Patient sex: F
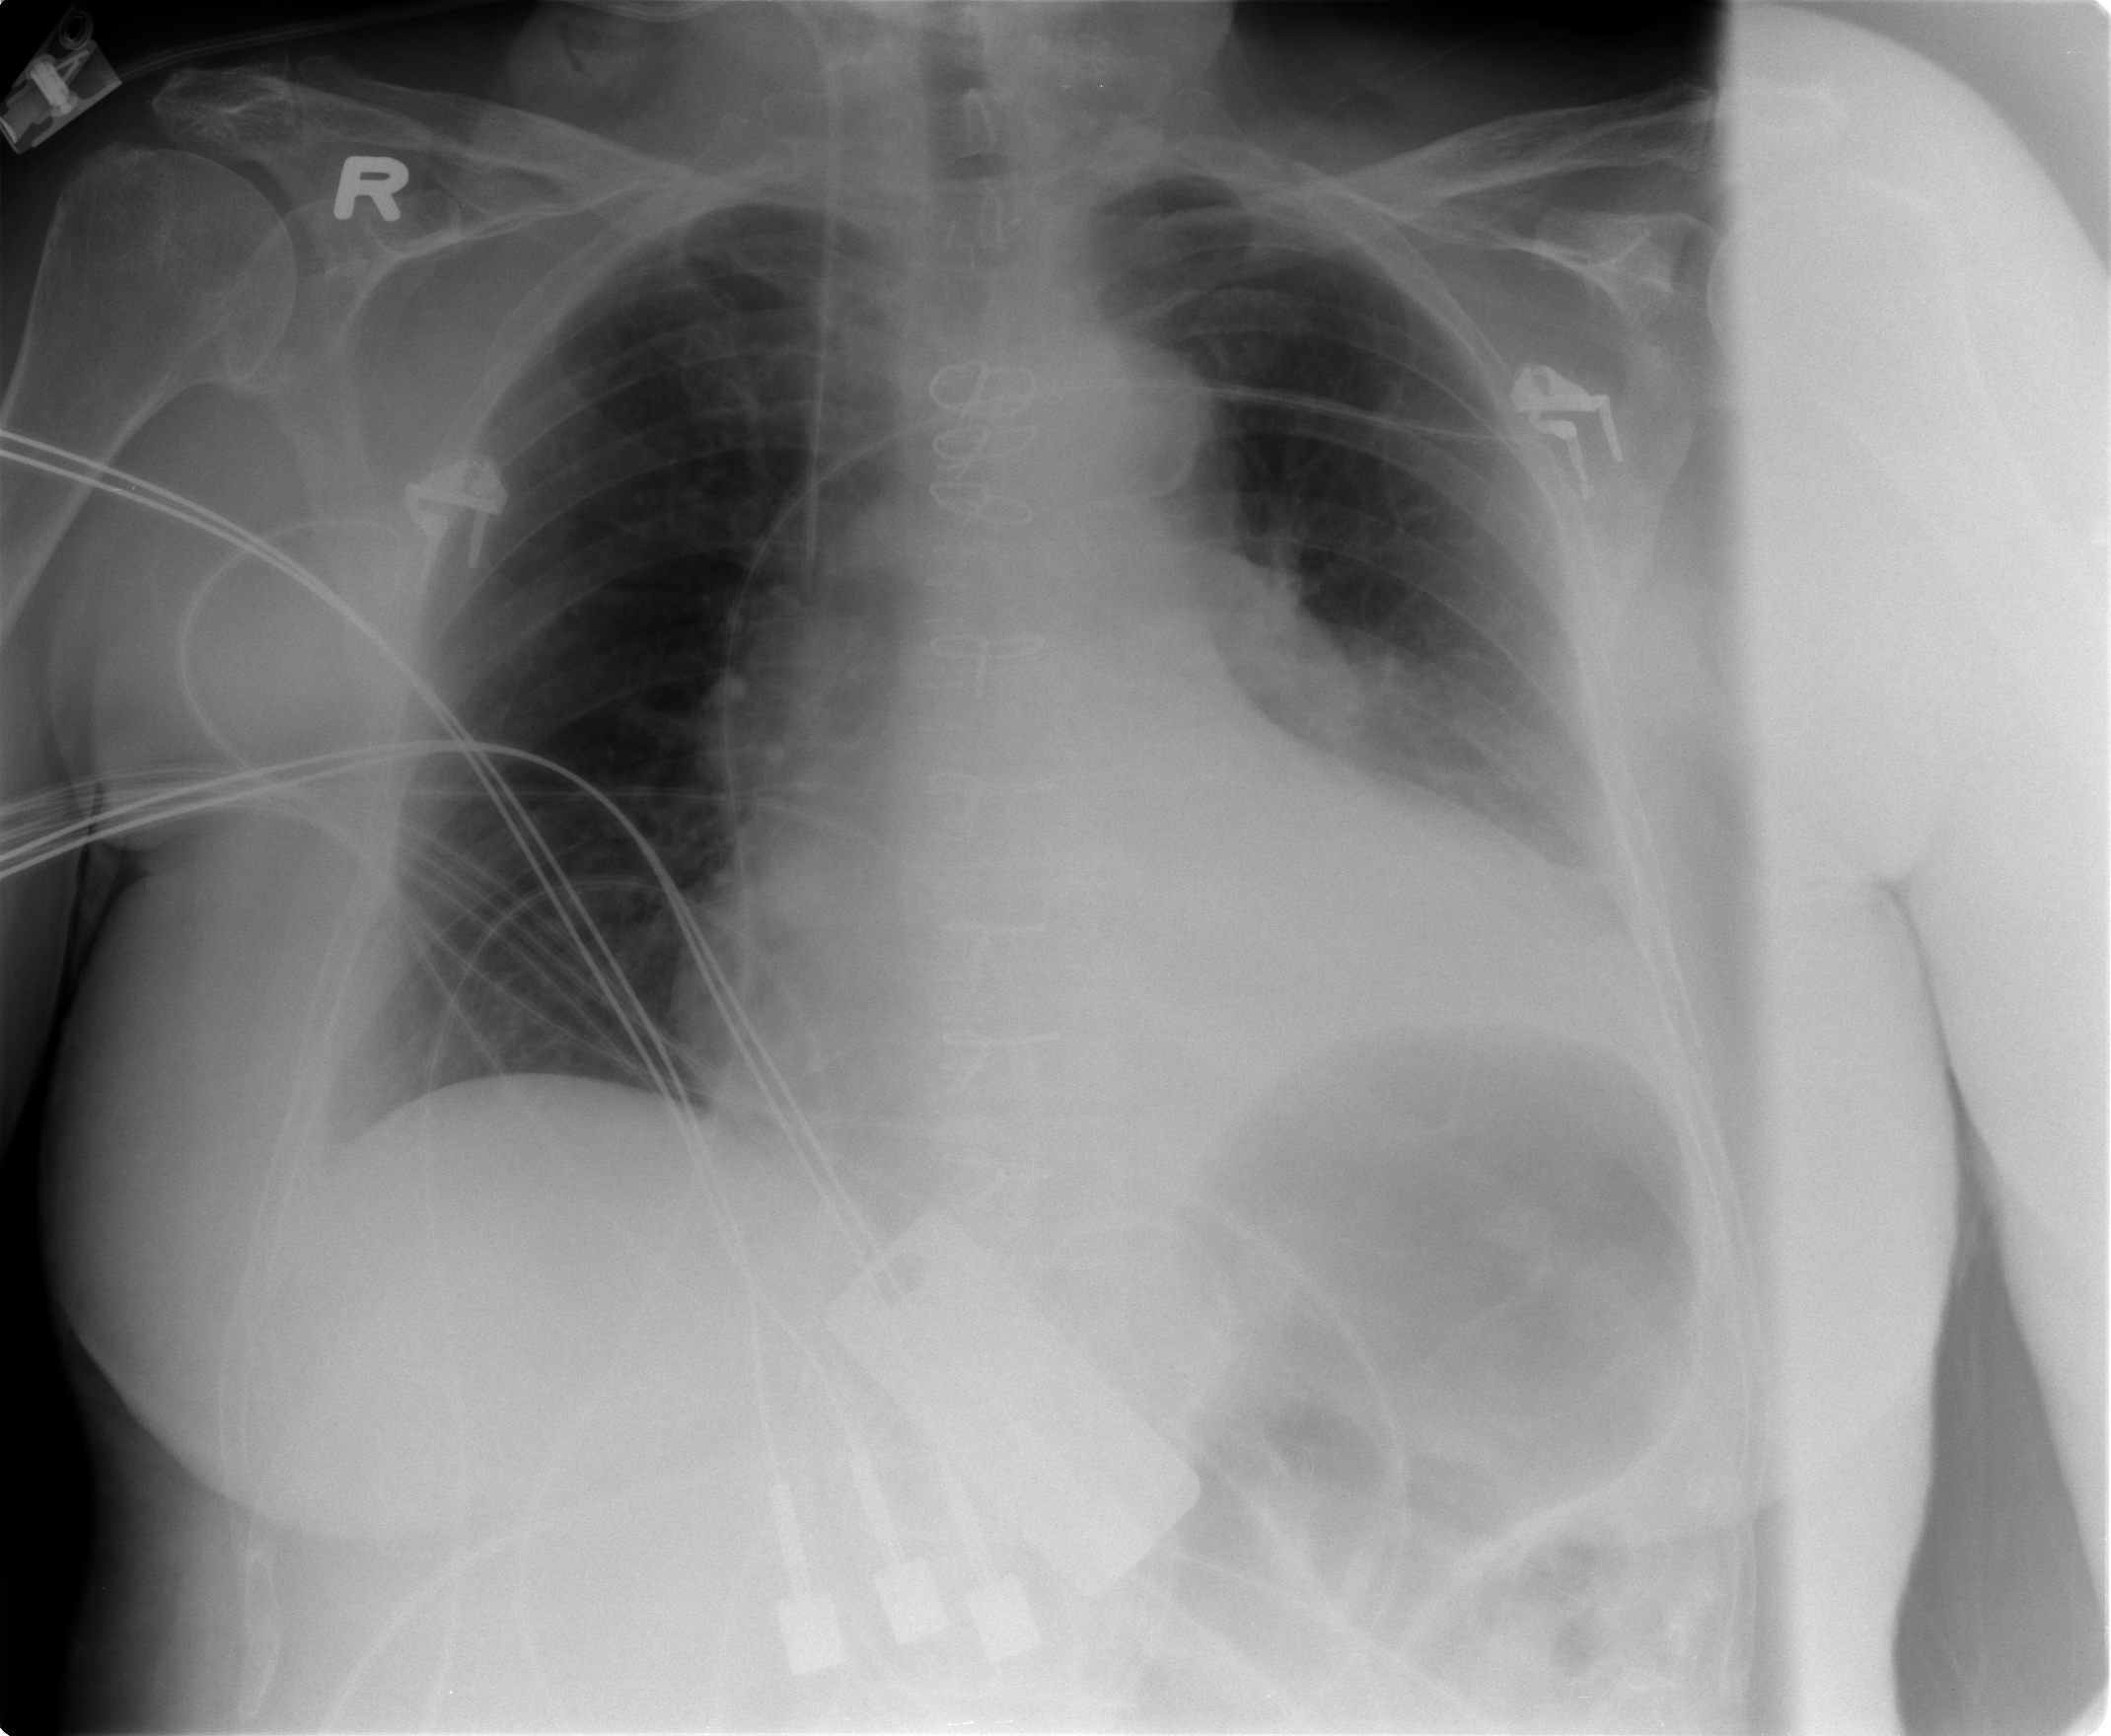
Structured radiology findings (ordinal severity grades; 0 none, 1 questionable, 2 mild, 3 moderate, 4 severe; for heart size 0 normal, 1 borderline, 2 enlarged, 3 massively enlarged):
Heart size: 3
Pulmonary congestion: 0
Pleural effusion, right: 0
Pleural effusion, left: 1
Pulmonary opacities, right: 0
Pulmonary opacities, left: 0
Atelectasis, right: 0
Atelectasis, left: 2